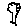
Label: tree